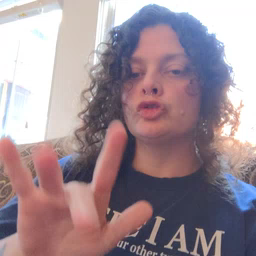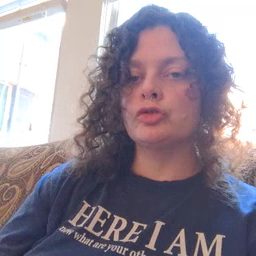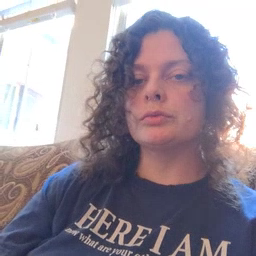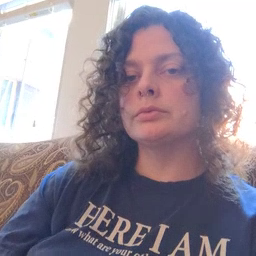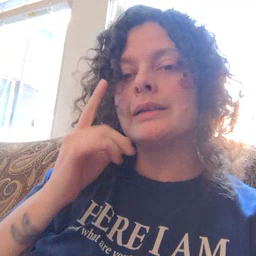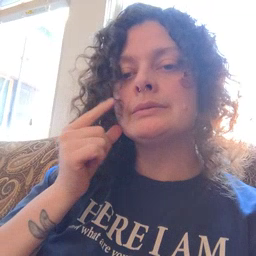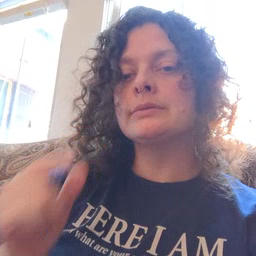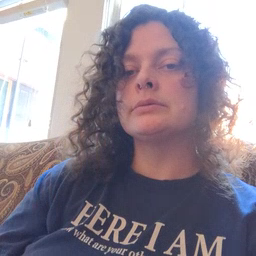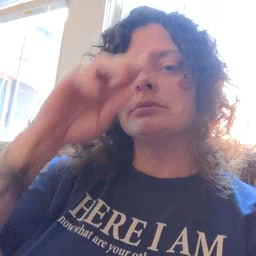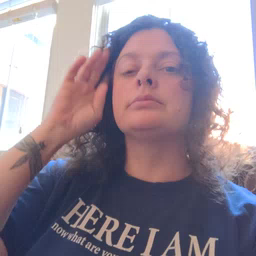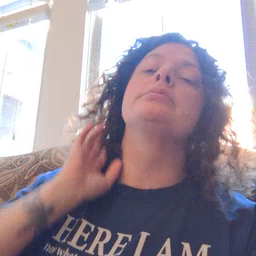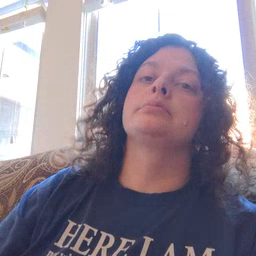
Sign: cat